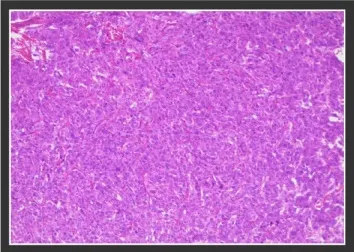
(D) Microscopic examination of the adrenal gland tumor confirmed the diagnosis of pheochromocytoma.
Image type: pathology (h&e)